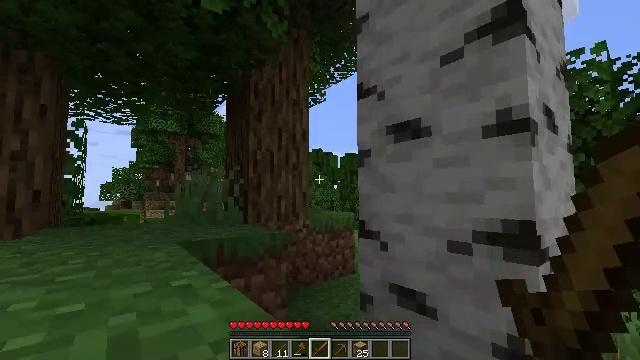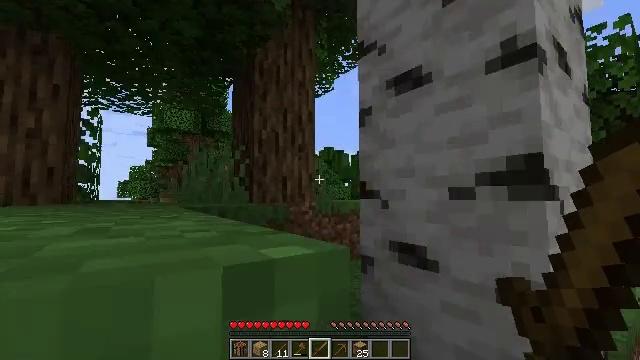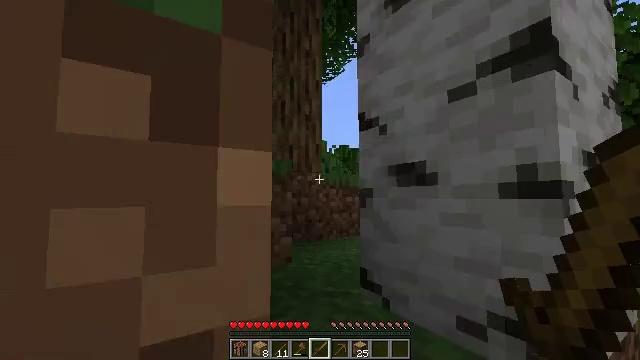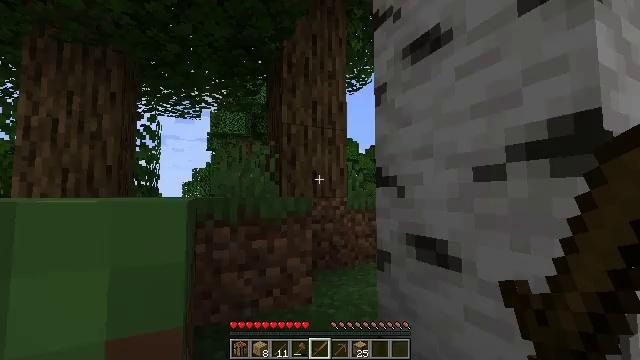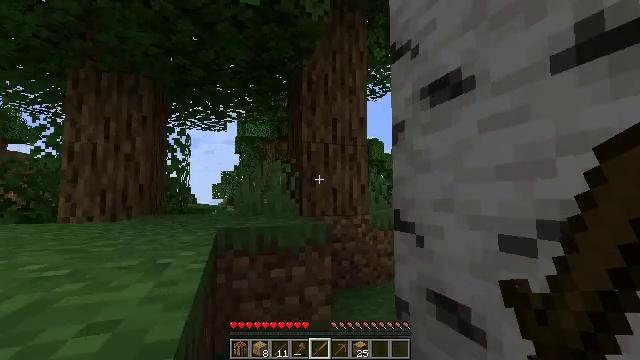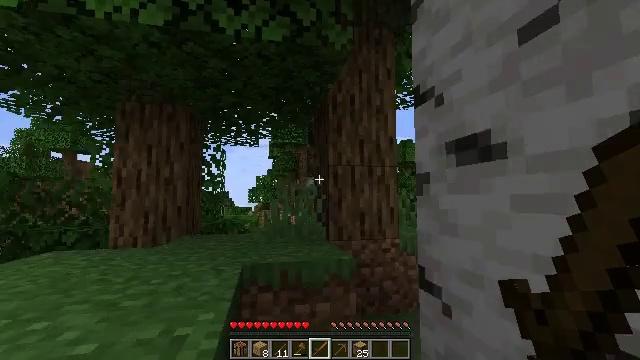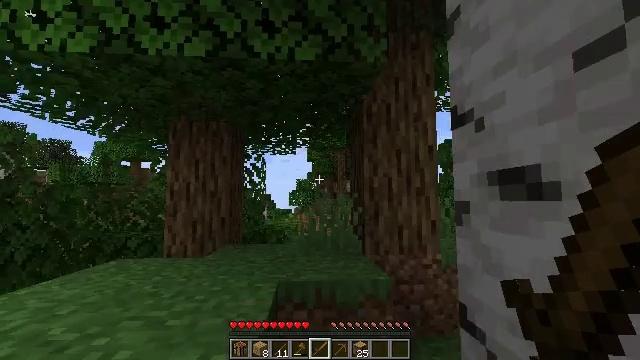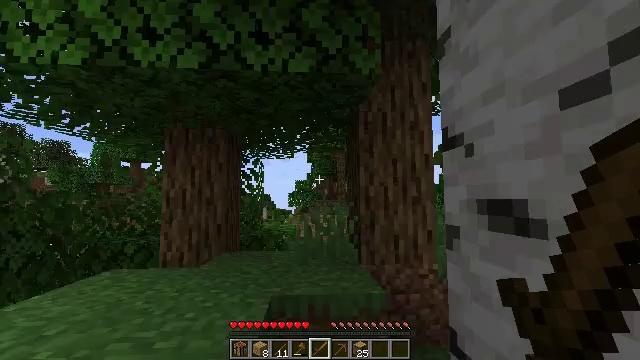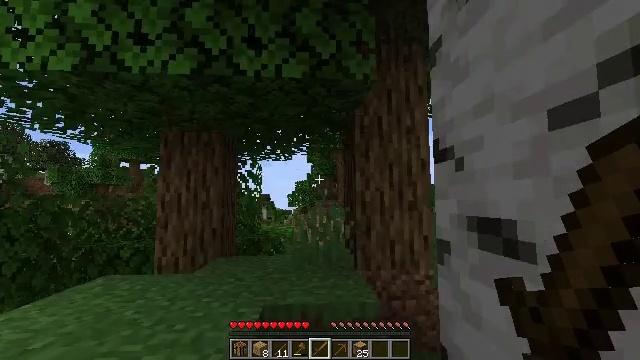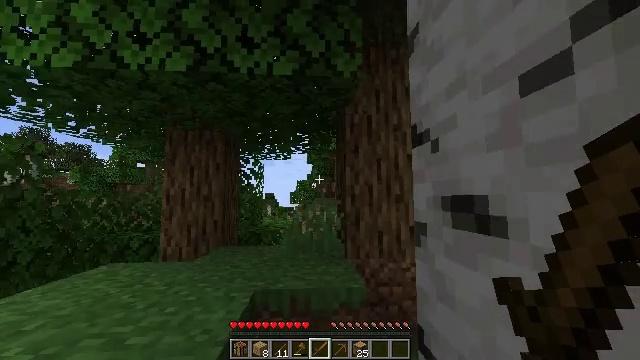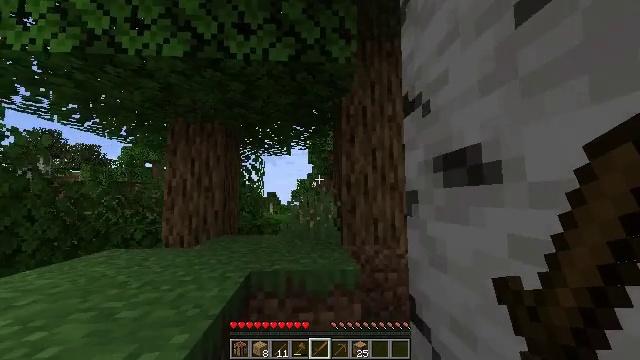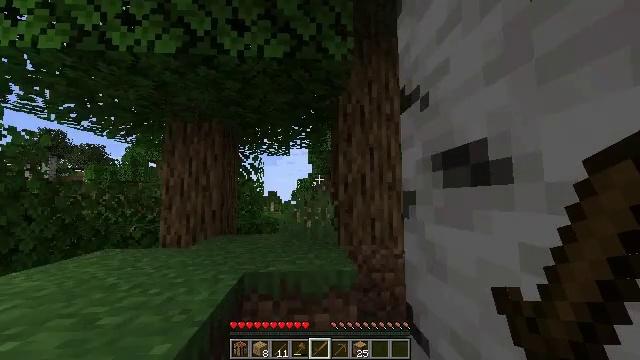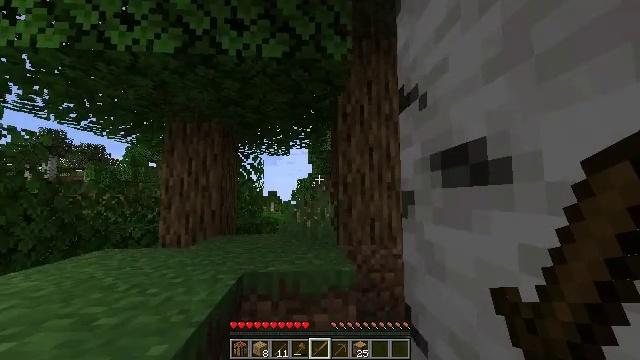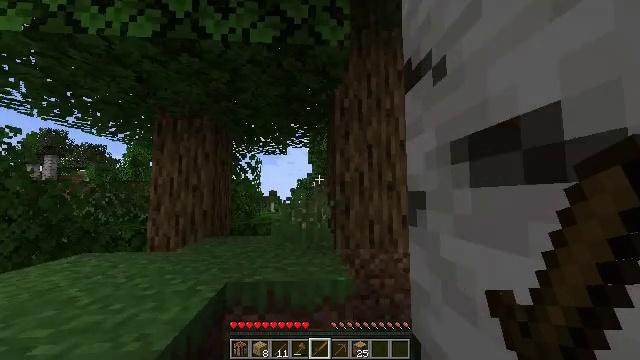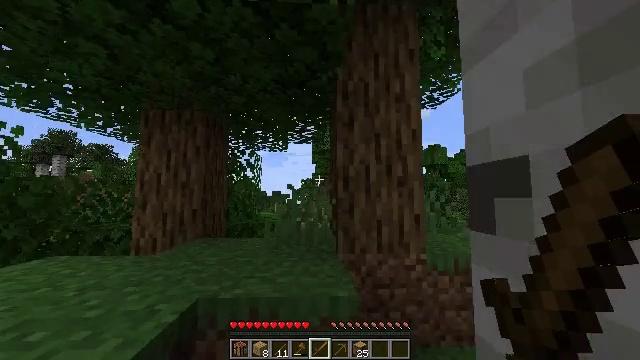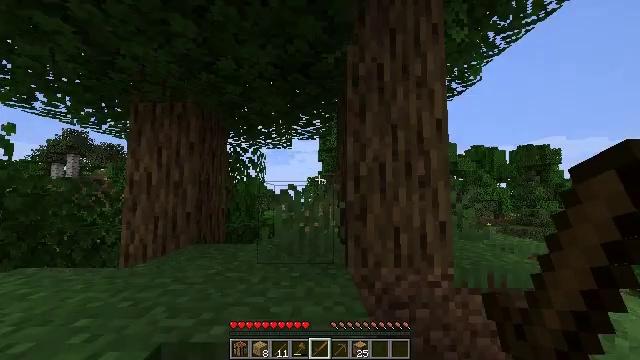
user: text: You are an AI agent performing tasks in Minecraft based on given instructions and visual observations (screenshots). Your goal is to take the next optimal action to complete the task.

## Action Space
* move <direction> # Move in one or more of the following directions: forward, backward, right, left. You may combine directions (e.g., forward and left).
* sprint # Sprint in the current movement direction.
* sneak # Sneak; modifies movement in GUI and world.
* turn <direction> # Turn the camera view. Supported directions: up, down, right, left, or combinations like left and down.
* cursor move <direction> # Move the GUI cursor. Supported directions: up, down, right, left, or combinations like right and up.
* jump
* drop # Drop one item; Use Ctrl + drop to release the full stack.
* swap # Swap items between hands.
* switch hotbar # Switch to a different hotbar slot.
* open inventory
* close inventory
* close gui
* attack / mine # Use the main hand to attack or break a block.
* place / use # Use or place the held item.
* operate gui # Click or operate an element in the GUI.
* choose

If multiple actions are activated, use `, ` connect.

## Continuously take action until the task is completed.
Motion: motion action
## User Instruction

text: Collect the rose bush for decoration.
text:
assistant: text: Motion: move forward, sprint, turn left, jump
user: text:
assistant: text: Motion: move forward, sprint, turn left, jump
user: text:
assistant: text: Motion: move forward, sprint, turn left, jump
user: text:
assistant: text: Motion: move forward, sprint, turn left, jump
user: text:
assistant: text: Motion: move forward, sprint, turn left
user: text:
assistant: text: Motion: move forward, sprint, turn left
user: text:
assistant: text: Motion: move forward, sprint
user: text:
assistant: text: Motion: move forward, sprint
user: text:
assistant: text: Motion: move forward, sprint
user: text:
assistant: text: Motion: move forward, sprint
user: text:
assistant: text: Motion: move forward, sprint
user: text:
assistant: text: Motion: move forward, sprint
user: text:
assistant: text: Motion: move forward, sprint
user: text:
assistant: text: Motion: move forward, sprint, turn left
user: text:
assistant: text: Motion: move forward, sprint, turn left
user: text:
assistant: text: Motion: move forward, sprint
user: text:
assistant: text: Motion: move forward, sprint, turn right and down
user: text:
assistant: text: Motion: move forward, sprint, turn right and down
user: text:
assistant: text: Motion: move forward, sprint, turn right and down
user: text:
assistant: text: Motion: move forward, sprint, turn right
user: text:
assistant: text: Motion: move forward, sprint, turn right
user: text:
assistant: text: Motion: move forward, sprint
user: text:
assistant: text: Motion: move forward, sprint
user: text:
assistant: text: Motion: move forward, sprint
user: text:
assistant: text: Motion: move forward, sprint
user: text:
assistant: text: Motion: move forward, sprint
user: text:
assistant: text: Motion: move forward, sprint
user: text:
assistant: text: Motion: move forward, sprint, turn left and up
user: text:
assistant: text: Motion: move forward, sprint, turn left
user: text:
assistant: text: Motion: move forward, sprint, turn left